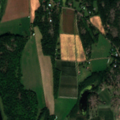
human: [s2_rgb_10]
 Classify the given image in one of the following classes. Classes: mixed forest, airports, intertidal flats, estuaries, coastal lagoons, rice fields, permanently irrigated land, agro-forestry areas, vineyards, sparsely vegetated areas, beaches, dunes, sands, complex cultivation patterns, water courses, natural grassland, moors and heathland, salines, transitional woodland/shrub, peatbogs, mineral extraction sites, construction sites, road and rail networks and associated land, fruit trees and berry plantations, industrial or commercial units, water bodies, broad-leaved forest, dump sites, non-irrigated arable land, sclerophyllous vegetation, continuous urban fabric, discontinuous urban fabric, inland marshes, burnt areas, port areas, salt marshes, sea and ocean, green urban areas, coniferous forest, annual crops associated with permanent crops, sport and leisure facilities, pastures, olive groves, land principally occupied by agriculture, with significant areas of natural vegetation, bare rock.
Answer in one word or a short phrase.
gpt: discontinuous urban fabric, non-irrigated arable land, pastures, land principally occupied by agriculture, with significant areas of natural vegetation, mixed forest, transitional woodland/shrub, sea and ocean